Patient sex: M
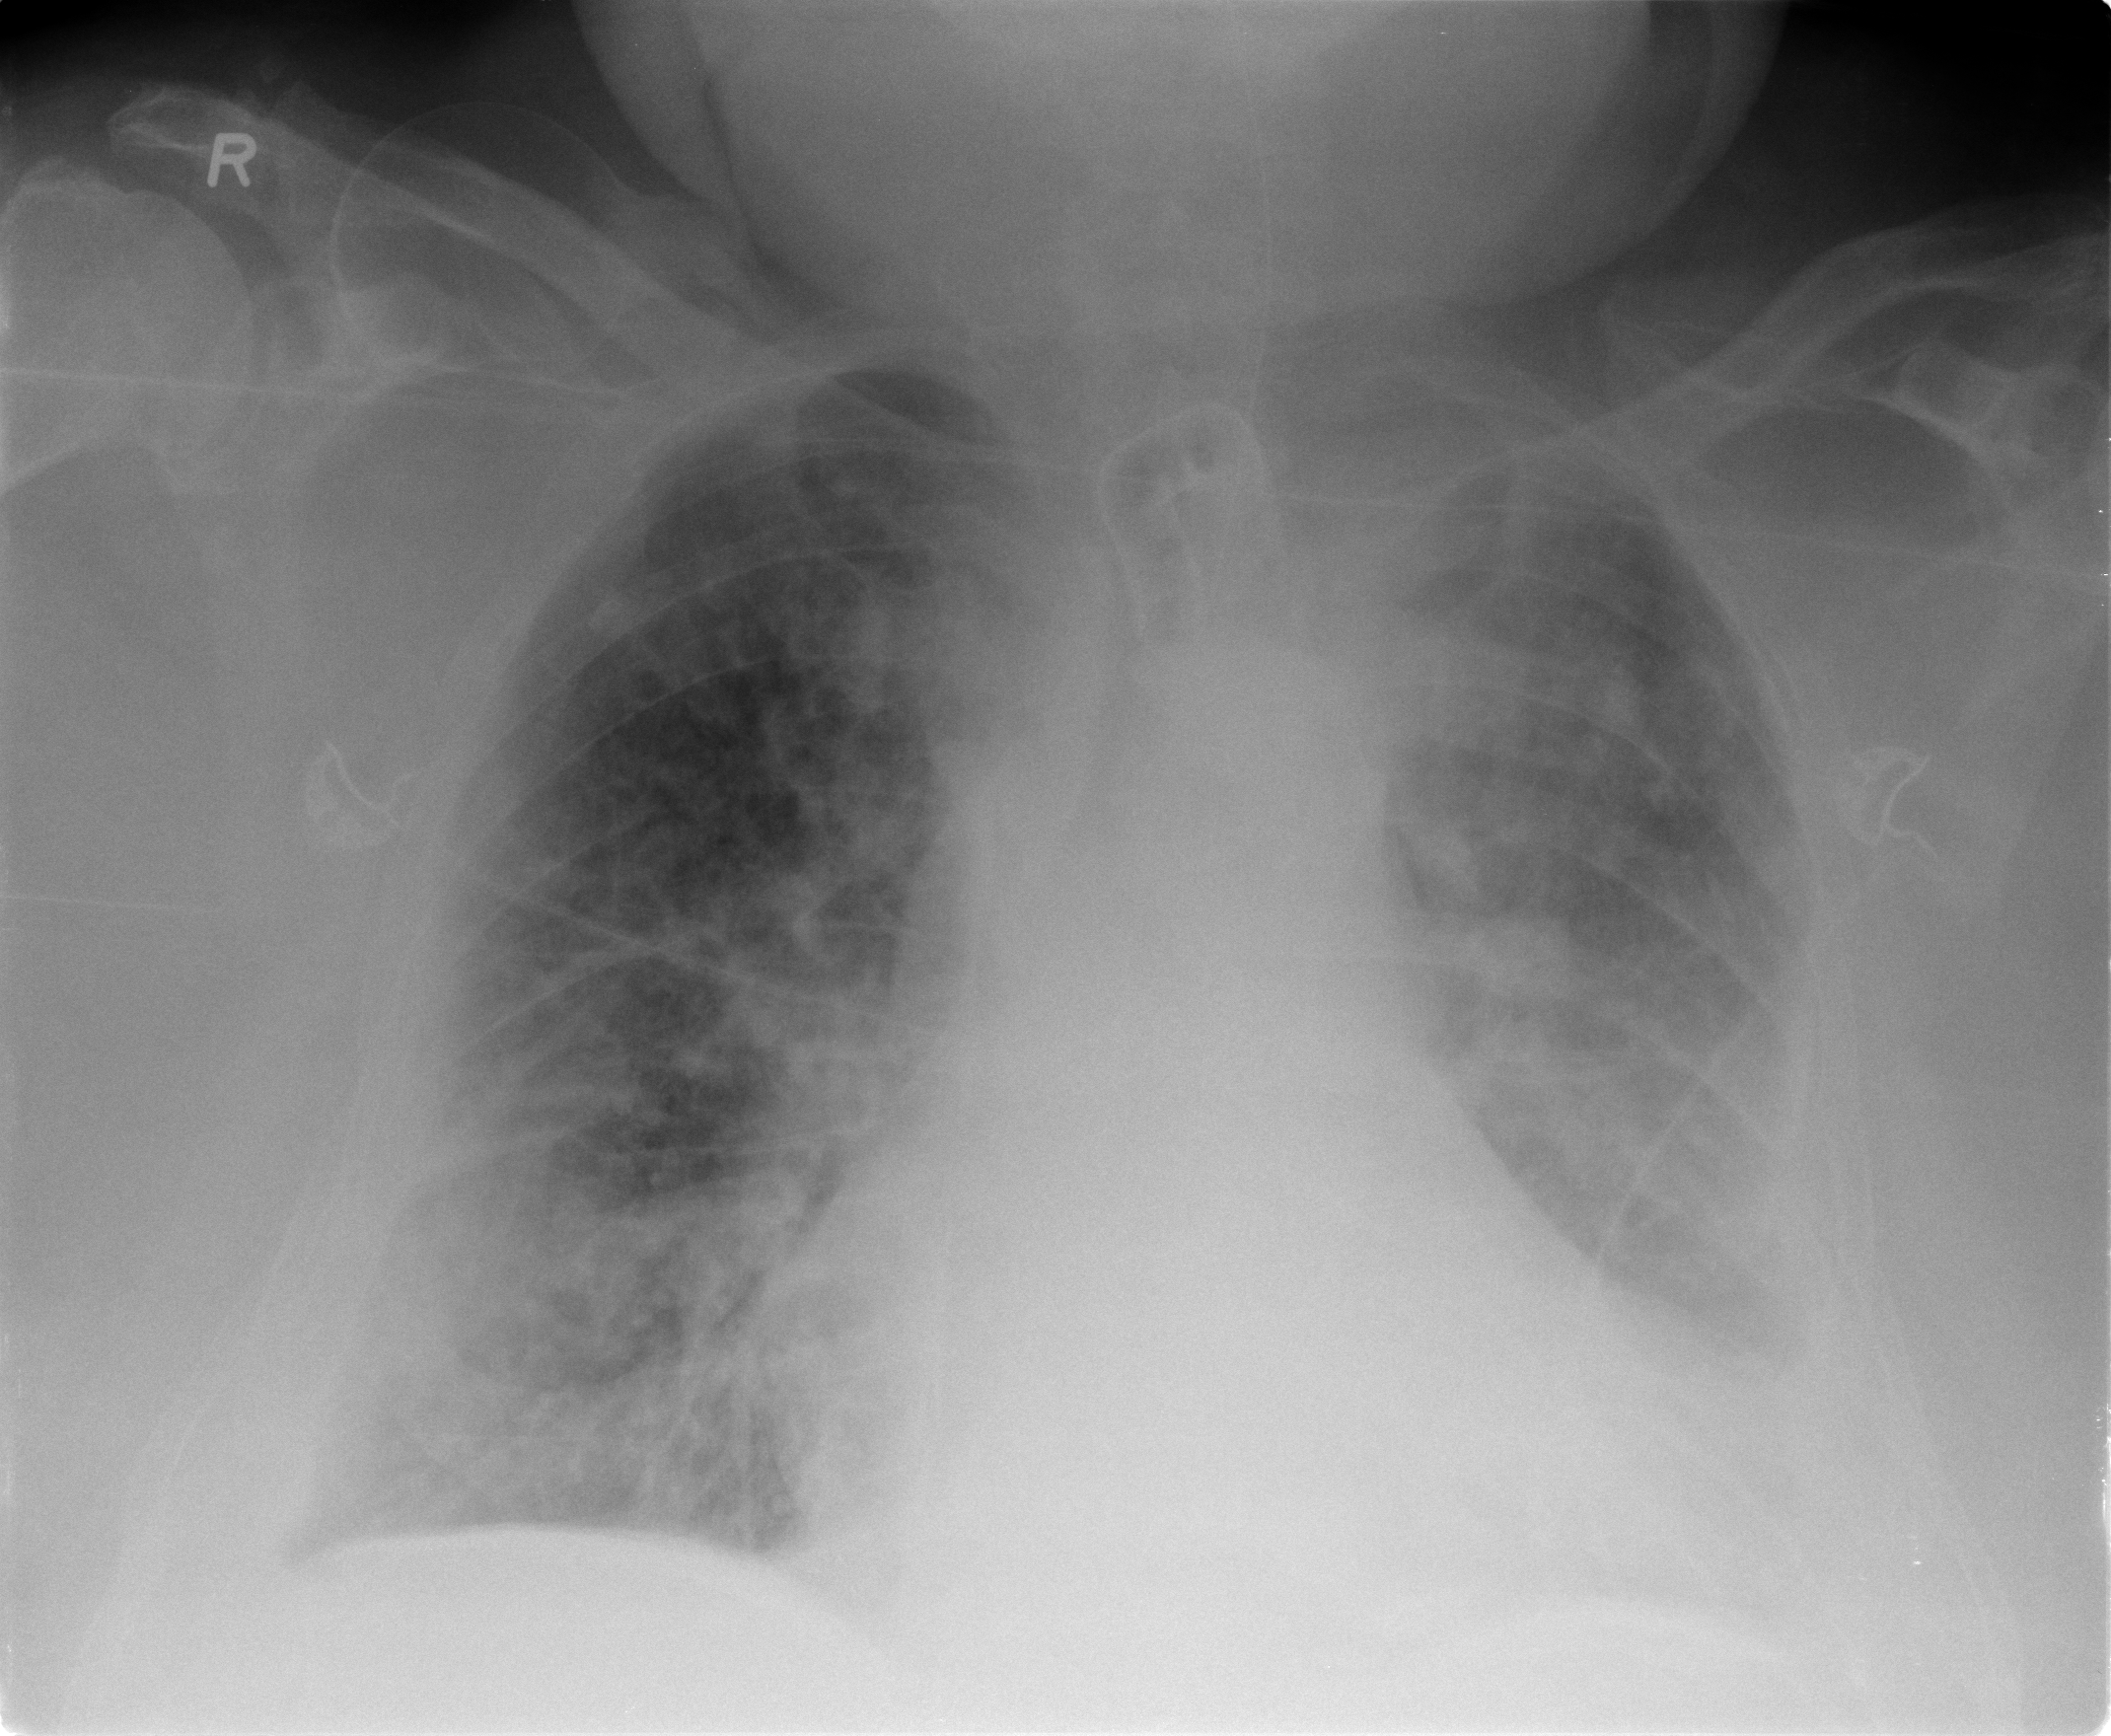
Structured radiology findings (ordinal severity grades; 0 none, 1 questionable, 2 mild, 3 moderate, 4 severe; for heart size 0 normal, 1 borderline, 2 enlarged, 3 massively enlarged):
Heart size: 2
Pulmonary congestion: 4
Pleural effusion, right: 1
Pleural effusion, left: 2
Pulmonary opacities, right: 3
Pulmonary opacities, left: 3
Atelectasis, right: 2
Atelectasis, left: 2